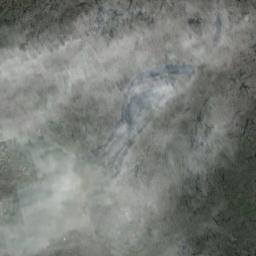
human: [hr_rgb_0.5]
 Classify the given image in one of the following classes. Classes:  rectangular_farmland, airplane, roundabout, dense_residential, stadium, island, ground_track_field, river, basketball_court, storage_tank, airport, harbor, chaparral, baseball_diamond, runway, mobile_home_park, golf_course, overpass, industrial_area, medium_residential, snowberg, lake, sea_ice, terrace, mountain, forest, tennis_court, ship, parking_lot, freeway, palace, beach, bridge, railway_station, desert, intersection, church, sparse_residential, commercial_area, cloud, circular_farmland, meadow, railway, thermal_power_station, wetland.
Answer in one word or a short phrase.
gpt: cloud